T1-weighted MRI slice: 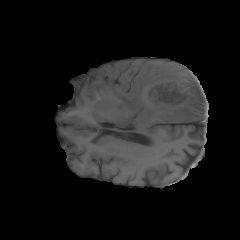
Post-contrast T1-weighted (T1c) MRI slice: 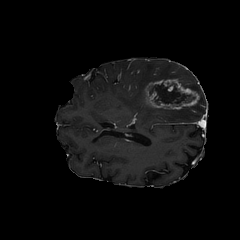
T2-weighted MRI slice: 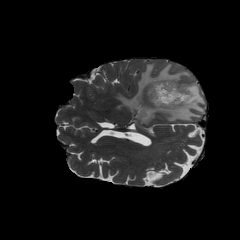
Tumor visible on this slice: yes